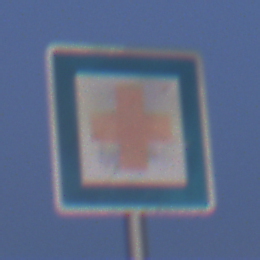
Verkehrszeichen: ErsteHilfe
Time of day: SunriseSunset
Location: Outdoor (Nature)
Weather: Clear
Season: NotSpecified
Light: Natural